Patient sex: M
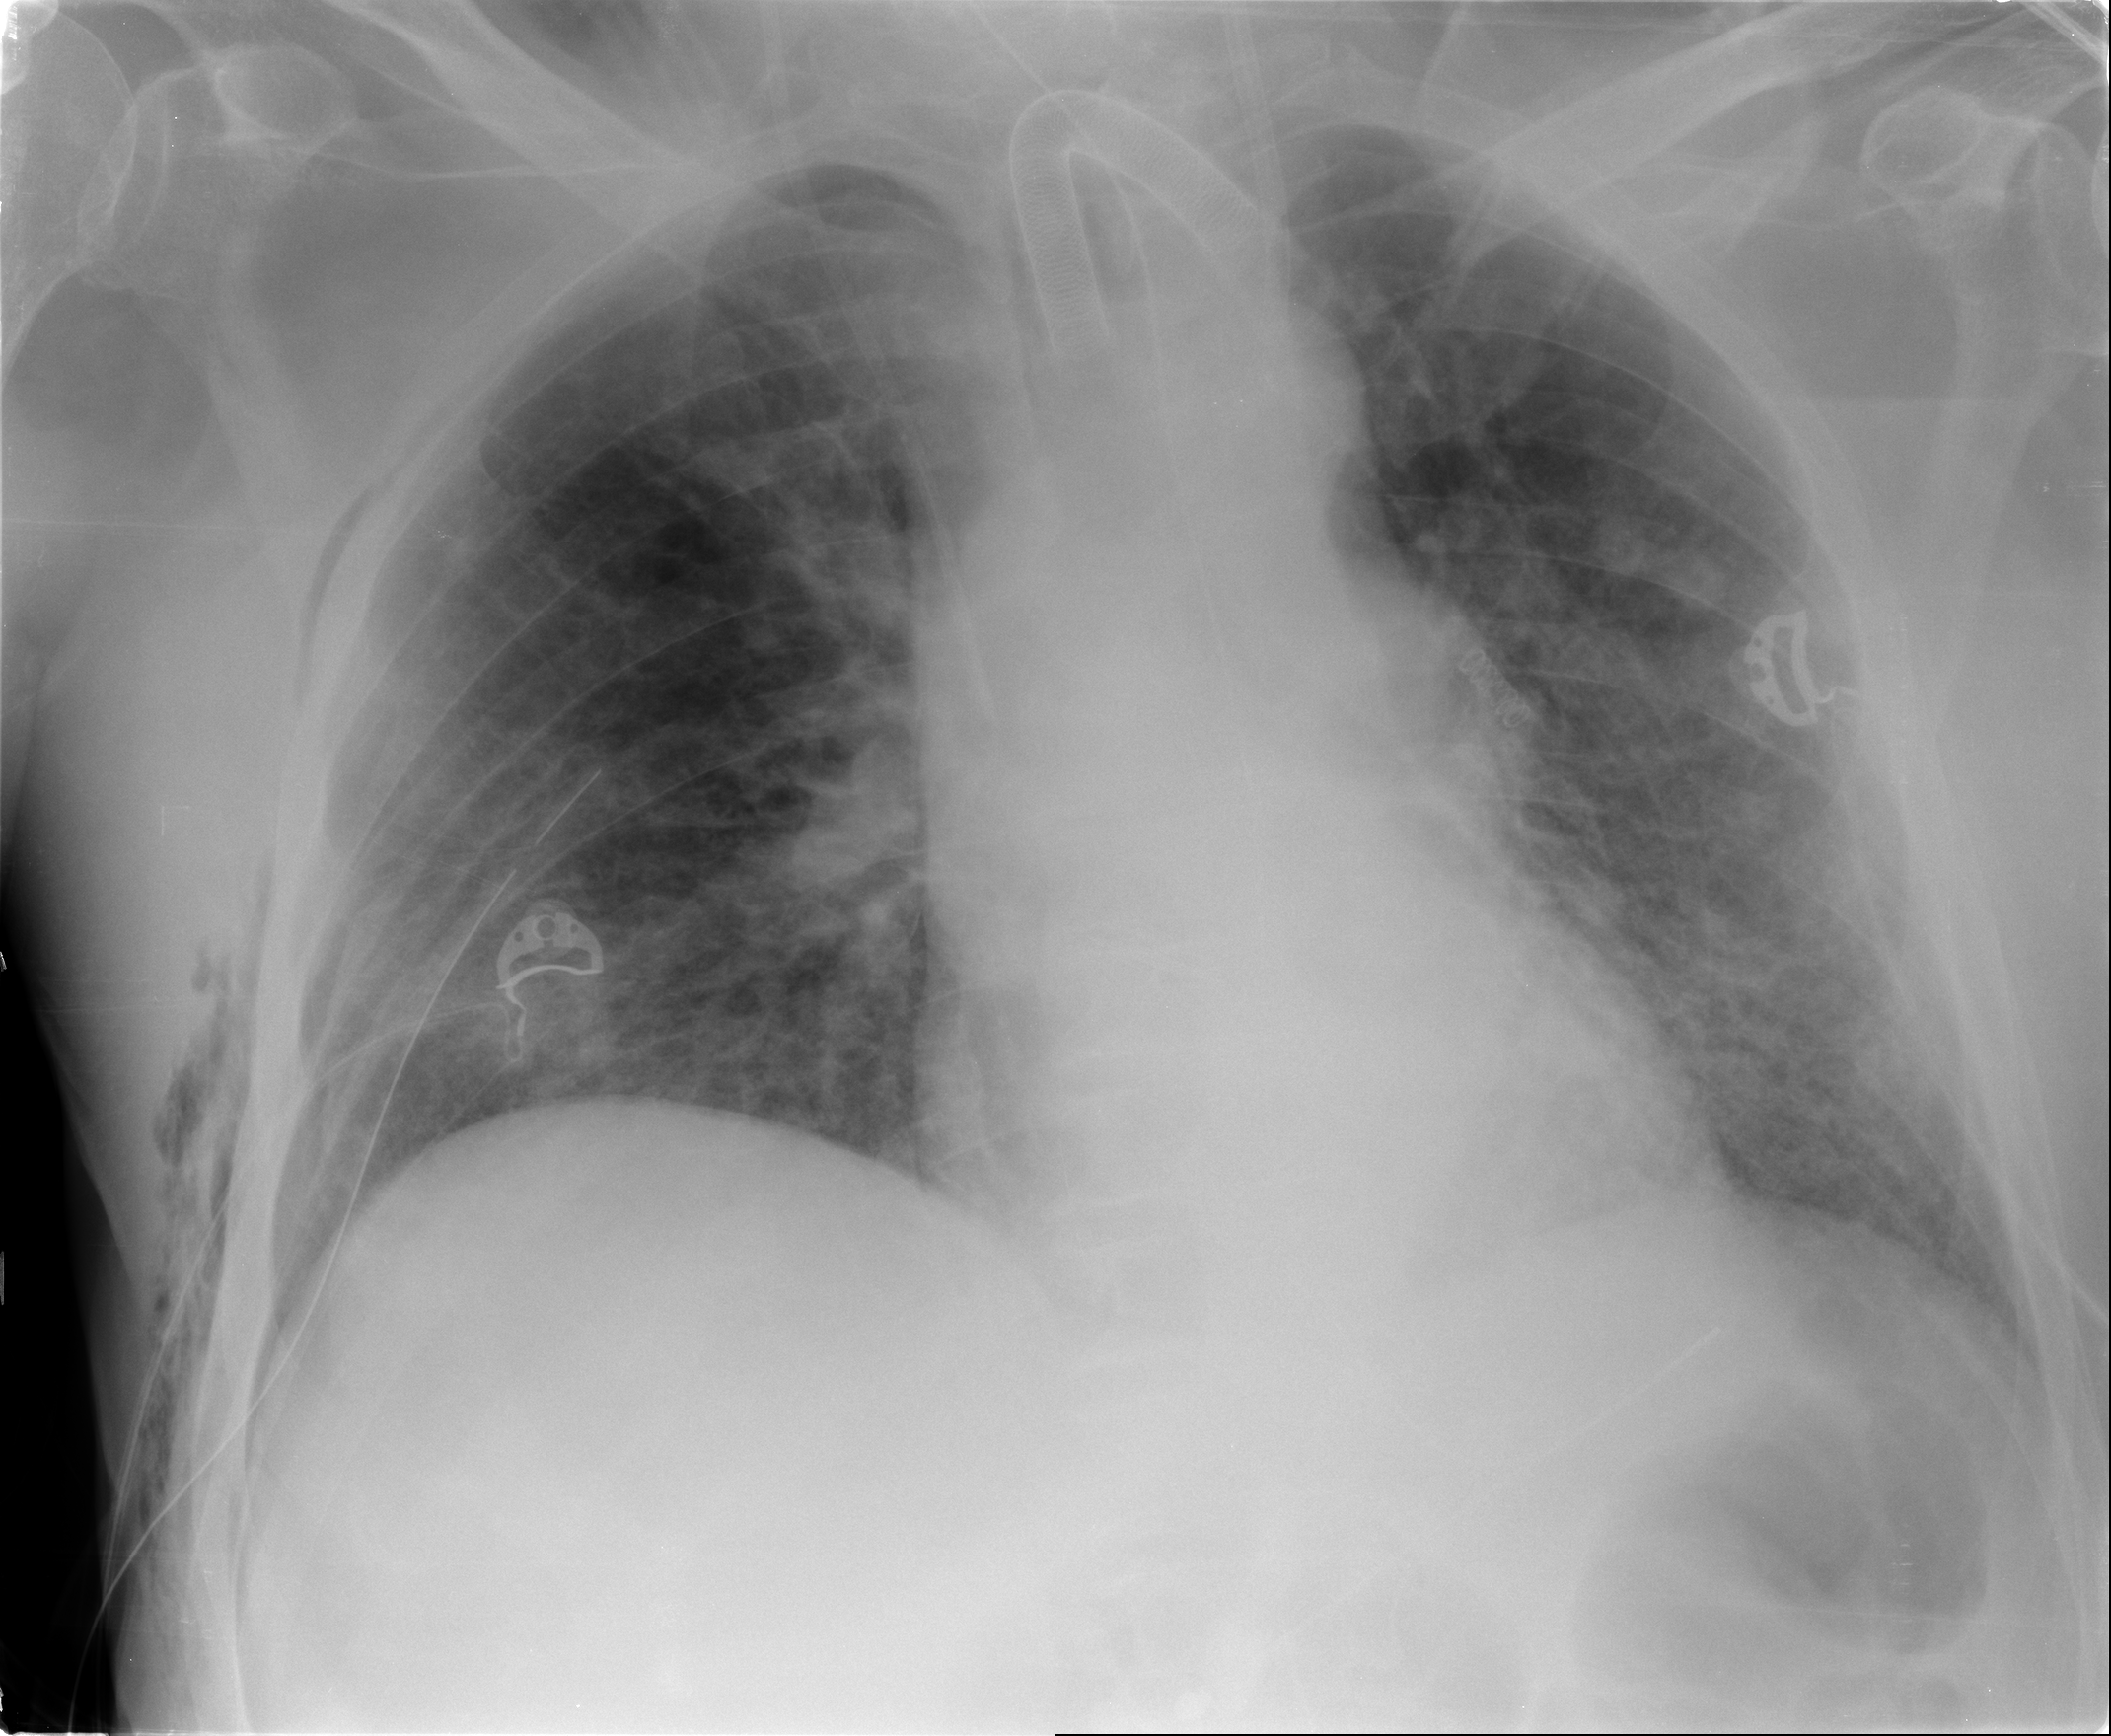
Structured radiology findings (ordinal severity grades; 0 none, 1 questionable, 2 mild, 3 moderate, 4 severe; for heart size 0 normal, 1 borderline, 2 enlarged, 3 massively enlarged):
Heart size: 0
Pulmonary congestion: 2
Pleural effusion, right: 0
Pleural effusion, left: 0
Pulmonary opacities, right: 2
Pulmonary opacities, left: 2
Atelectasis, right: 2
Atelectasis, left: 2